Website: apple
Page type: billing-address
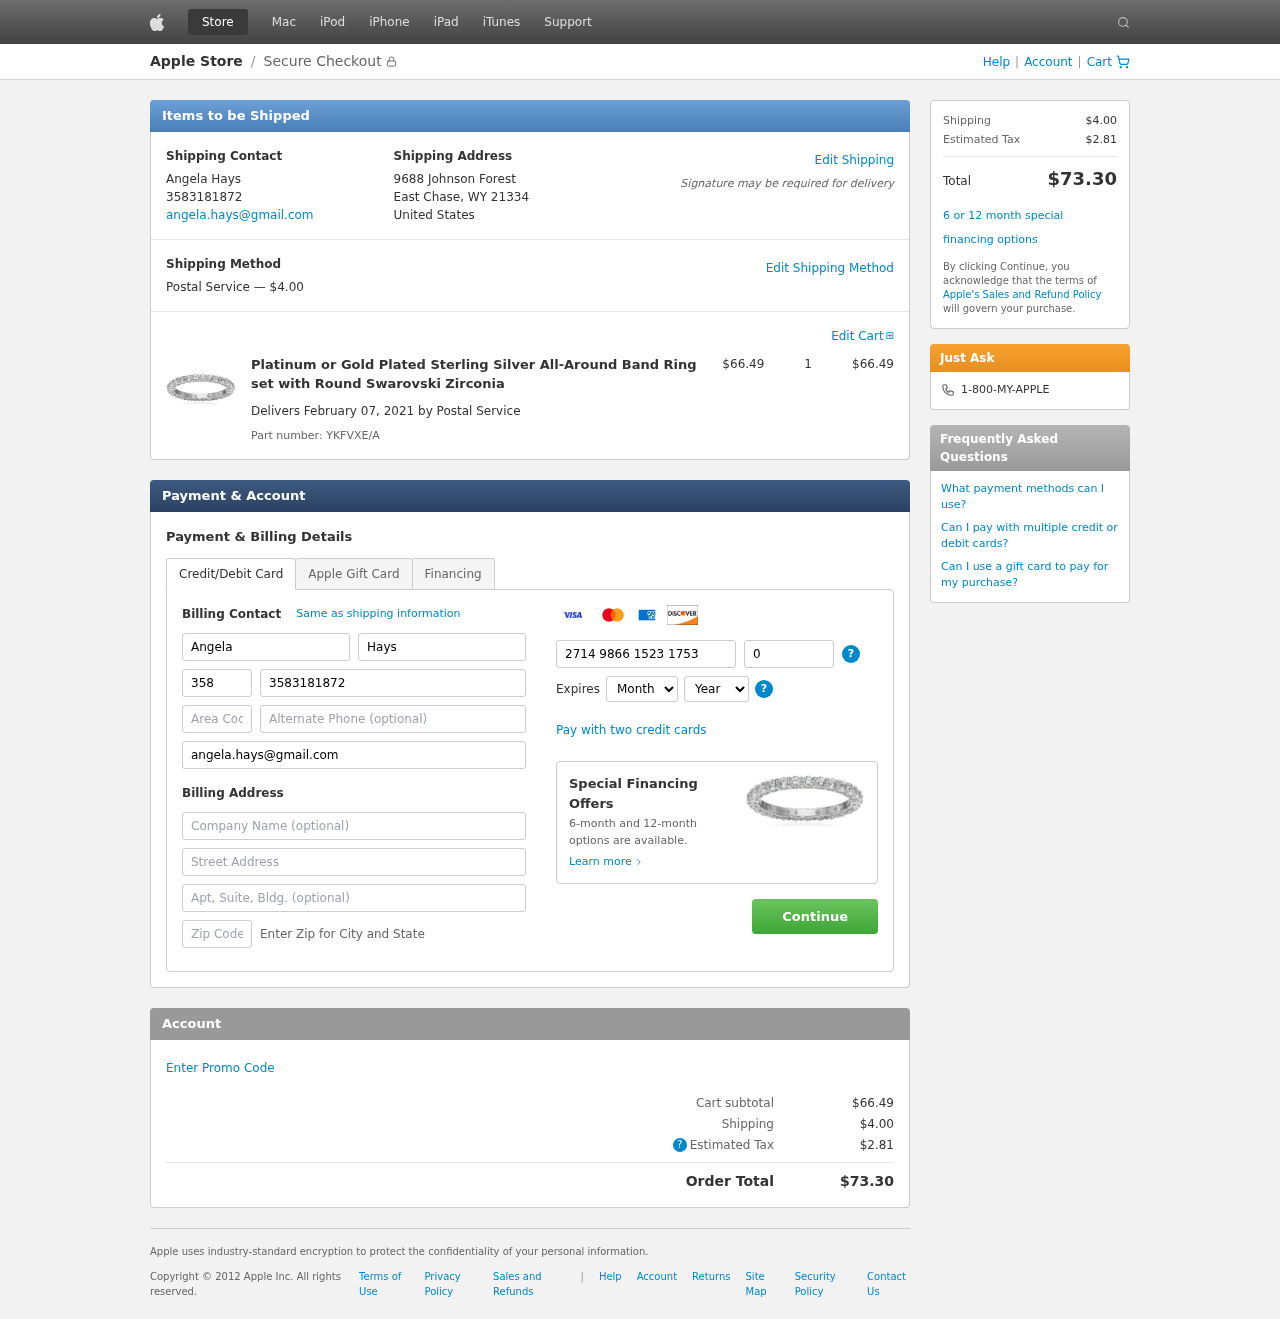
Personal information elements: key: PII_CARD_CVV
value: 031
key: PII_CARD_EXPIRY_MONTH
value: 02
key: PII_CARD_EXPIRY_YEAR
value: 30
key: PII_CARD_NUMBER
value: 2714 9866 1523 1753
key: PII_CITY_STATE_ZIP
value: East Chase, WY 21334
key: PII_COUNTRY
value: United States
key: PII_EMAIL
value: angela.hays@gmail.com
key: PII_FIRSTNAME
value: Angela
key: PII_FULLNAME
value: Angela Hays
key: PII_LASTNAME
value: Hays
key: PII_PHONE
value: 3583181872
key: PII_PHONE_AREA
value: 358
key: PII_STREET
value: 9688 Johnson Forest
Product elements: key: PRODUCT1_NAME
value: Platinum or Gold Plated Sterling Silver All-Around Band Ring set with Round Swarovski Zirconia
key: PRODUCT1_PRICE
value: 66.49
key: PRODUCT1_QUANTITY
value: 1
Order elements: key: ORDER_SHIPPING_COST
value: $4.00
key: ORDER_SUBTOTAL
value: $66.49
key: ORDER_DELIVERY_DATE
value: February 07, 2021
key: ORDER_PART_NUMBER
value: YKFVXE/A
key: ORDER_TAX
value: $2.81
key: ORDER_TOTAL
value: $73.30